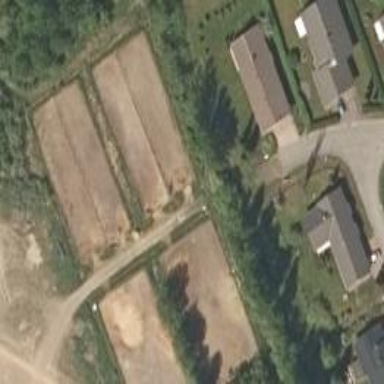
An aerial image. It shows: Fence.